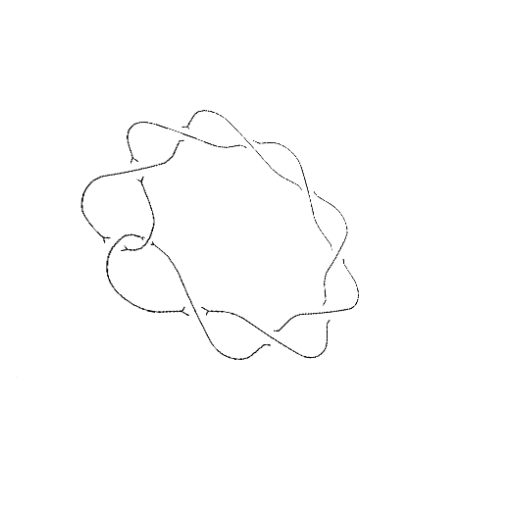
Crossing number: 10